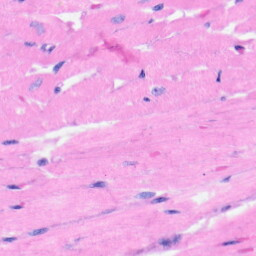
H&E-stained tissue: Heart